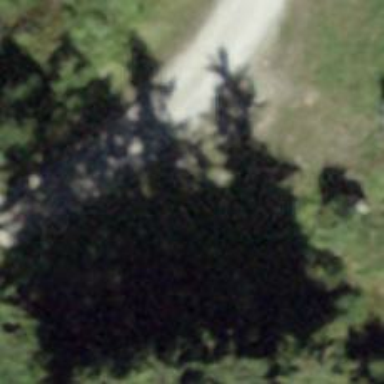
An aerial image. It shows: Bench.